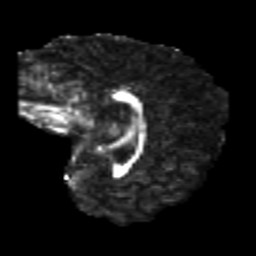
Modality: FA
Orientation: sagittal
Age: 21
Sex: female
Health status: healthy
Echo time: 0.074 s